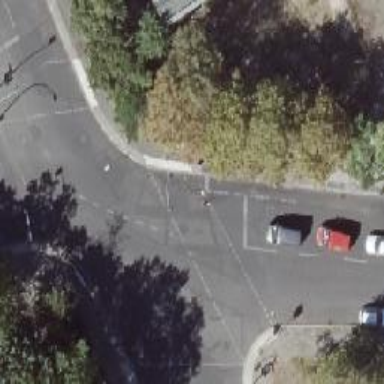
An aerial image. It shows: Road crossing with traffic signals.